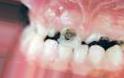
Condition: Caries